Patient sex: M
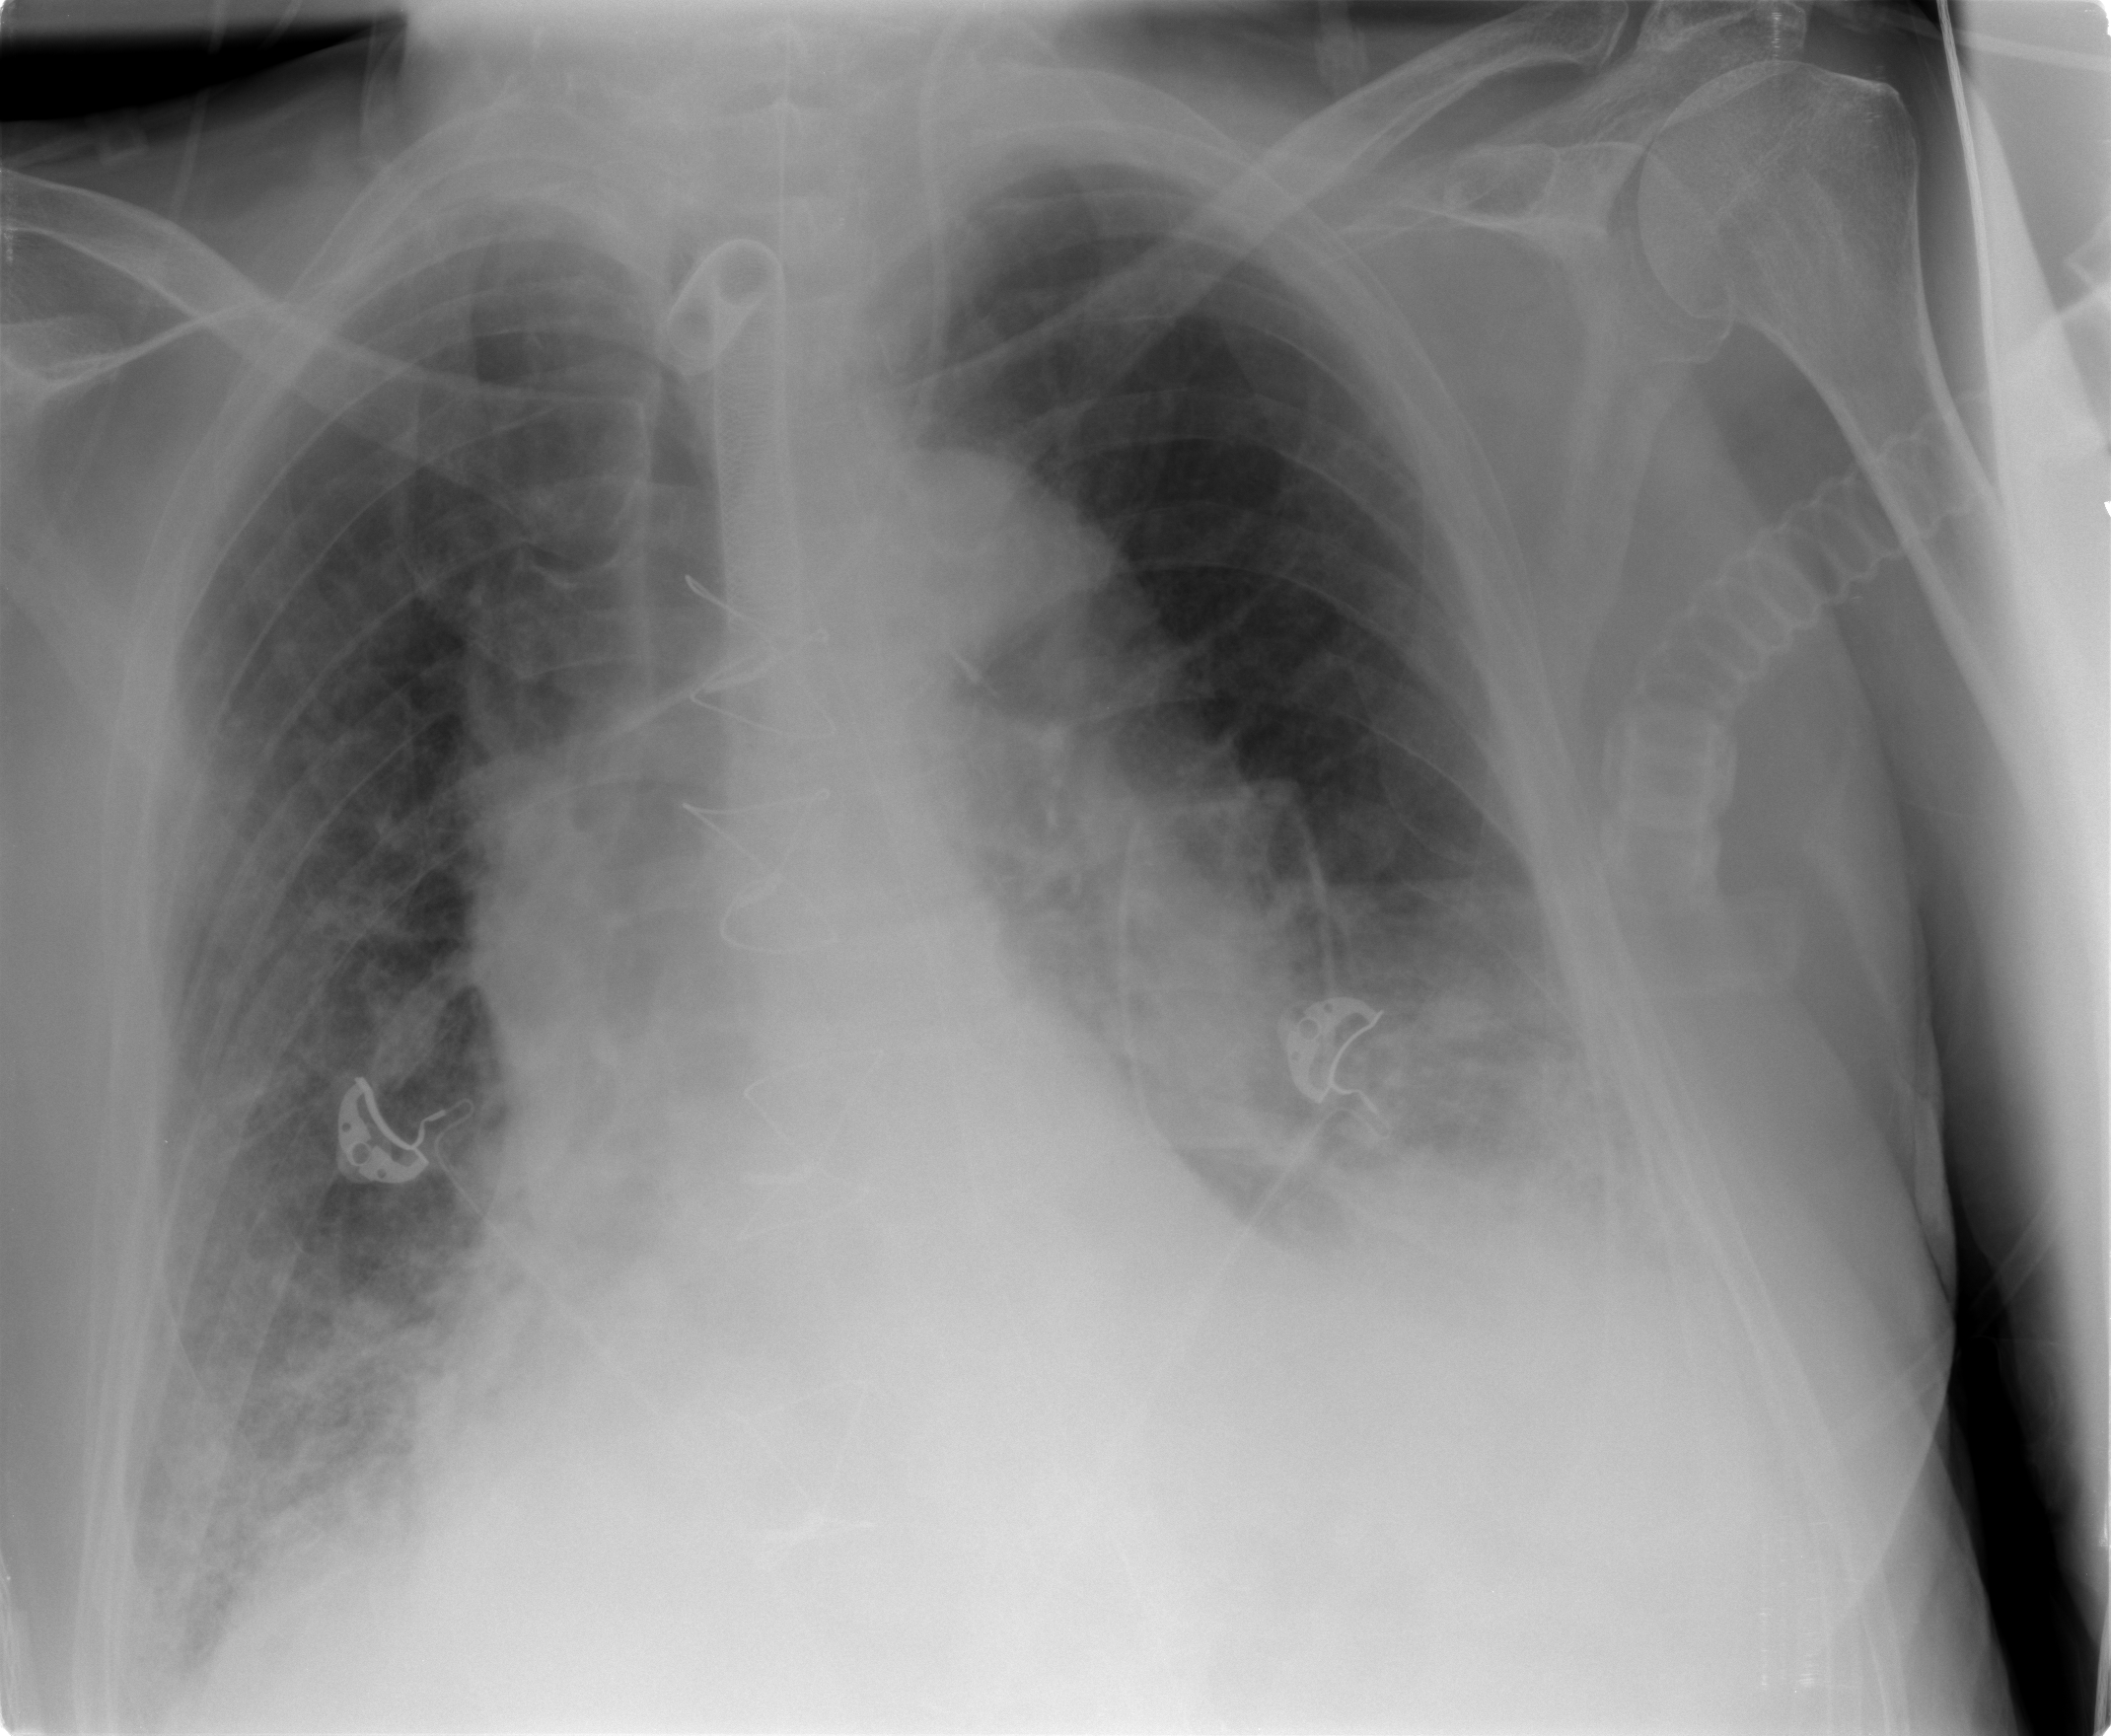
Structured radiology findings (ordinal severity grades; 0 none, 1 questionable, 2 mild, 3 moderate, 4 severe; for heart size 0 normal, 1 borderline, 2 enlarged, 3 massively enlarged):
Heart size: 2
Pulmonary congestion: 2
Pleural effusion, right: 1
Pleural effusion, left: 2
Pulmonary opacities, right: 2
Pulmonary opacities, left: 2
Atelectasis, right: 2
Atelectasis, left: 2